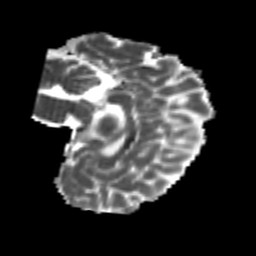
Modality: MD
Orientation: sagittal
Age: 22
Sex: female
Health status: healthy
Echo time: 0.074 s